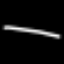
Label: line